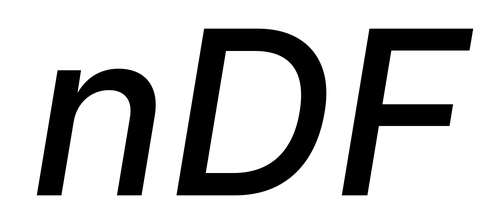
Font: Inter-Italic_Medium_Italic